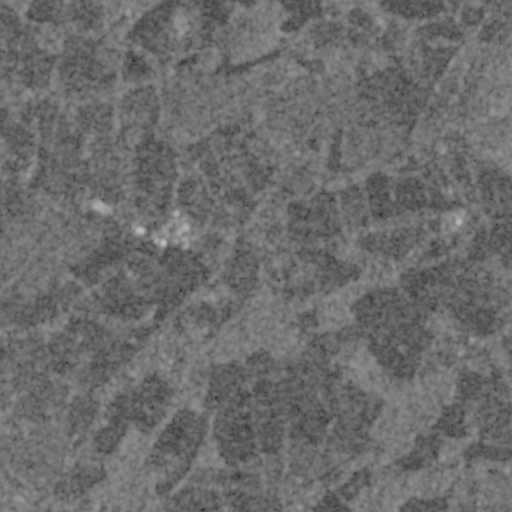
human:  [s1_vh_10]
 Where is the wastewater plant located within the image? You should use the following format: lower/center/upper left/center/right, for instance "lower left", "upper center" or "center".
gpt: The wastewater plant is located in the lower left of the image.
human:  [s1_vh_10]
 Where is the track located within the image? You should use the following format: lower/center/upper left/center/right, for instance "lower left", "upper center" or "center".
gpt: There is no track in the image.

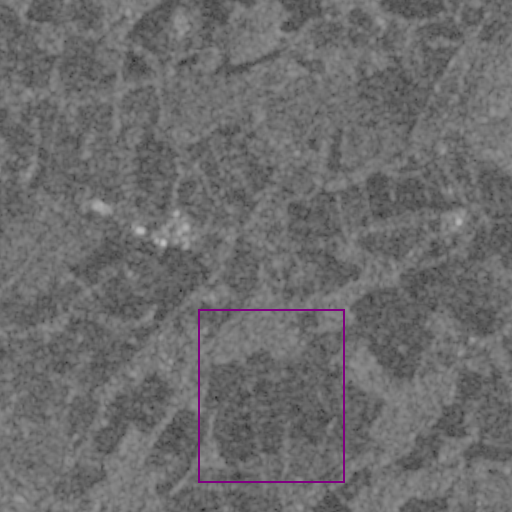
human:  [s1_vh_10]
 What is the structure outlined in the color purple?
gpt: The structure outlined in purple is a crop field.
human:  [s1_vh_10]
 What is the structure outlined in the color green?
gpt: There is no green outline.